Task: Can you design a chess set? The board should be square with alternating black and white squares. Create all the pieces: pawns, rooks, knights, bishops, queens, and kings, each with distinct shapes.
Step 2594:
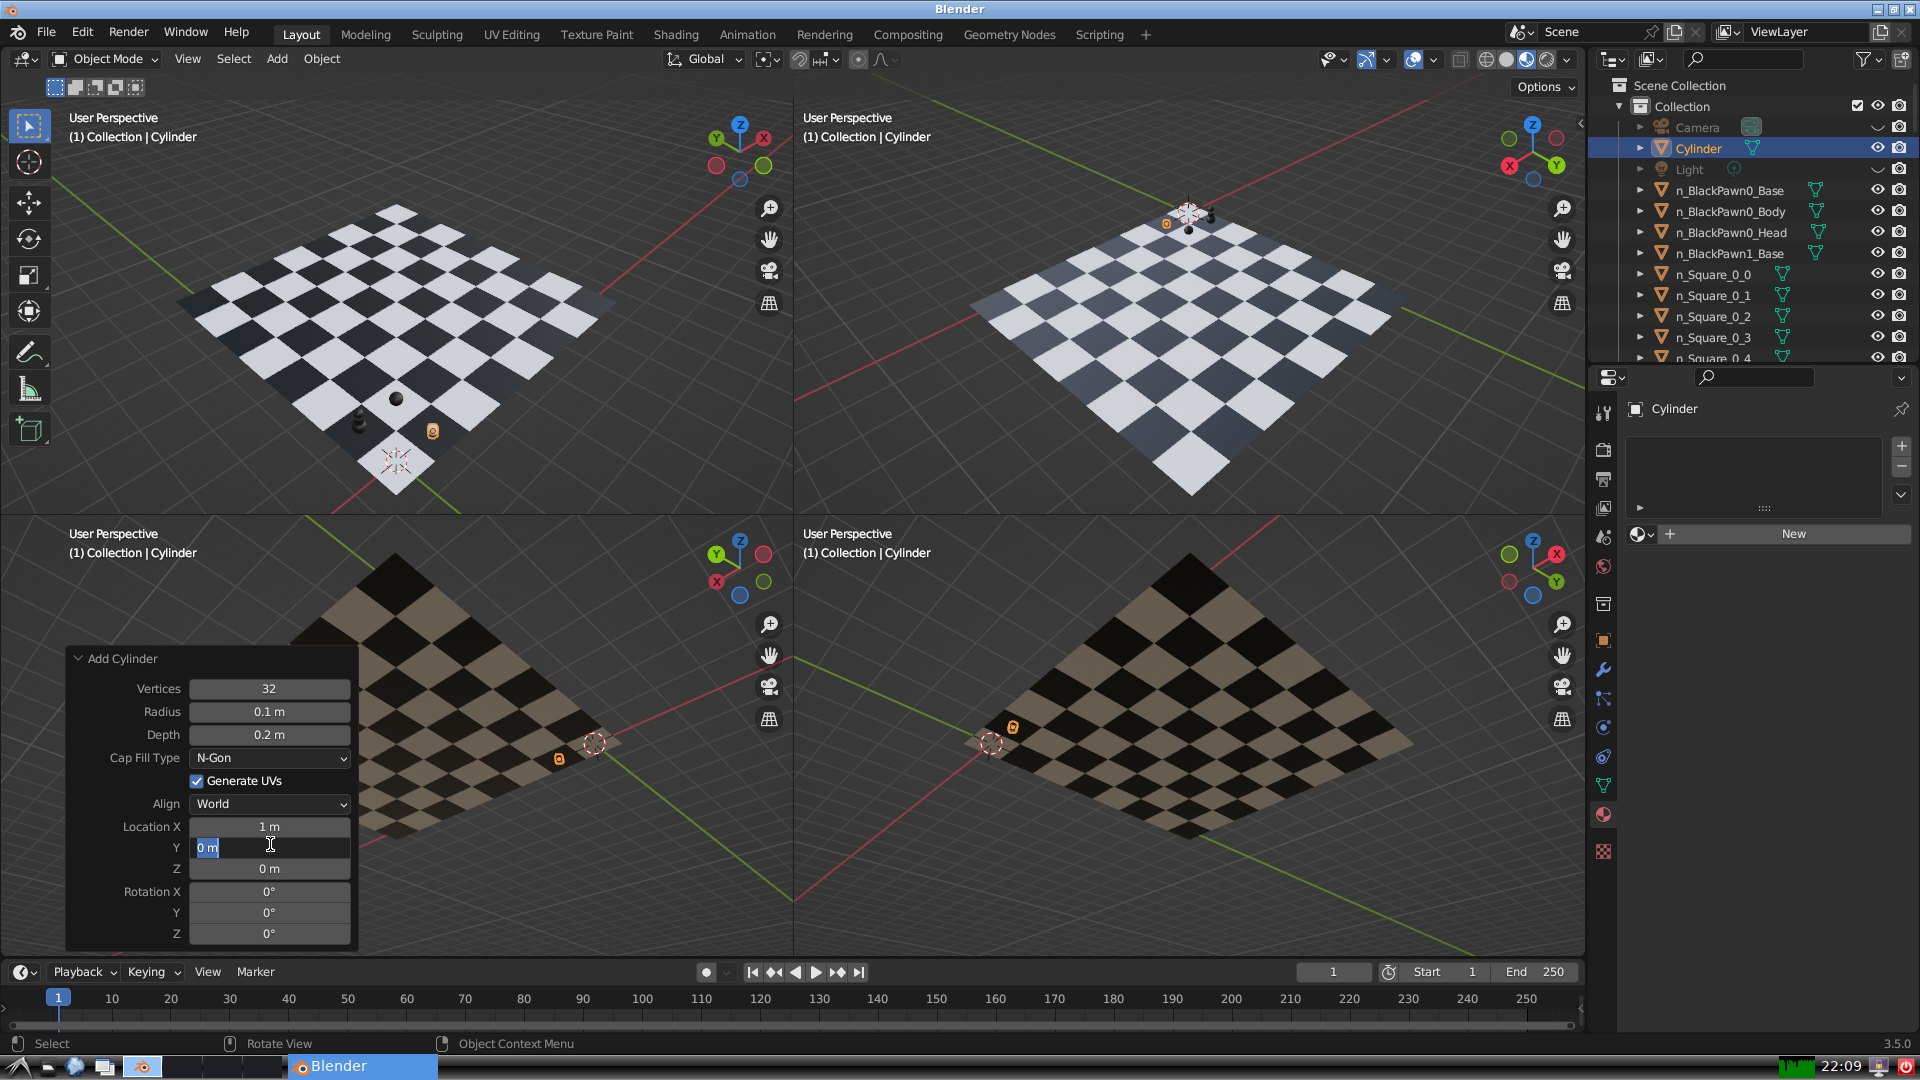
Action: input_text: 1.0